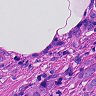
Metastatic tissue present: yes